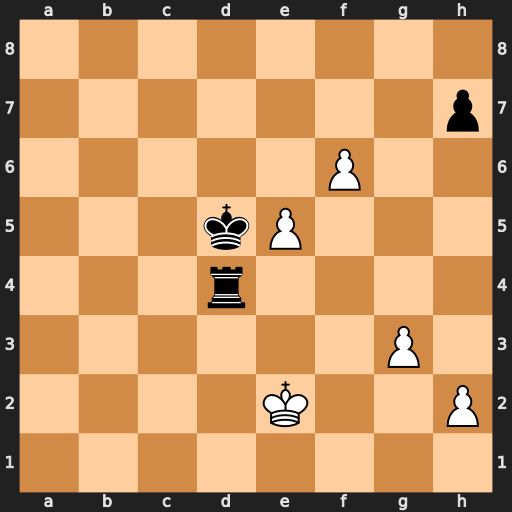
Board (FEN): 8/7p/5P2/3kP3/3r4/6P1/4K2P/8
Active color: w
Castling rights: -
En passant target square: -
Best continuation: f7 Kxe5 f8=Q